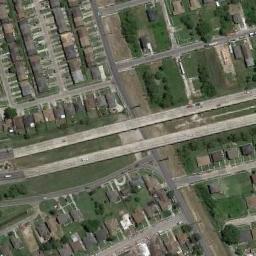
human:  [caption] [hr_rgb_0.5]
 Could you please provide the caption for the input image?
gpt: There are many trees and buildings beside the overpass .

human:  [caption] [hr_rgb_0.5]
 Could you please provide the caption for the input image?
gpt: On the highway, There is an overpass .

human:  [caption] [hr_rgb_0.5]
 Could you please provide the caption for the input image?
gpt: The overpass is on the grass next to some houses .

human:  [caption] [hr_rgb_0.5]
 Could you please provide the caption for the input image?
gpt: The cross-line overpass is over the roads in the residential area .

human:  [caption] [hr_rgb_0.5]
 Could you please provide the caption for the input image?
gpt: There are many buildings and some green lawns beside the overpass .